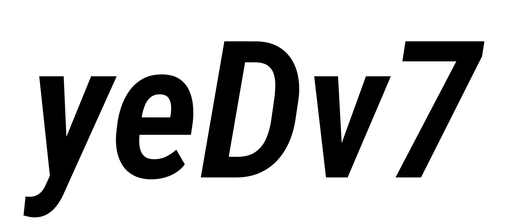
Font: Roboto-Italic_Condensed_SemiBold_Italic